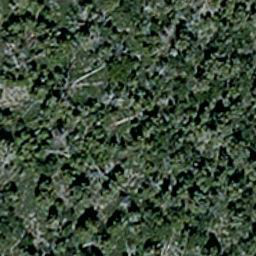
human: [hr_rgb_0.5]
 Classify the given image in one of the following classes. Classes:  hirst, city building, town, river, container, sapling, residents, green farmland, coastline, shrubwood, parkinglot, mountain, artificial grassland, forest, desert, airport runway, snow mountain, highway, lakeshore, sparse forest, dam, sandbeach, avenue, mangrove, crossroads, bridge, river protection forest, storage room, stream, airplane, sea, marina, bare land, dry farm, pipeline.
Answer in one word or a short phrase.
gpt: sparse forest